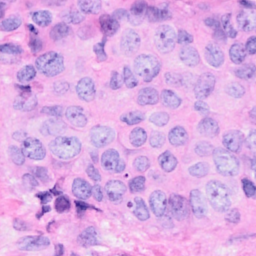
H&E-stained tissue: Breast